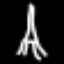
Label: The Eiffel Tower